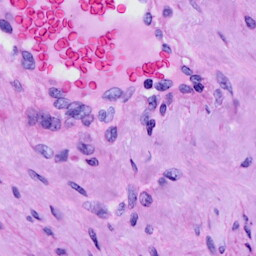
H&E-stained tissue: Cervix